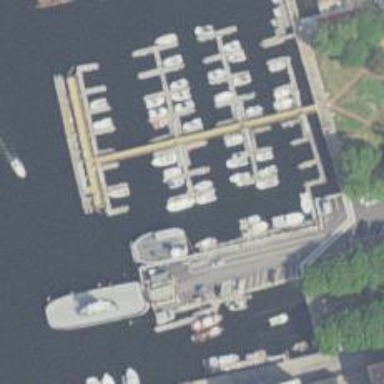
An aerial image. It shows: Man-made pier.